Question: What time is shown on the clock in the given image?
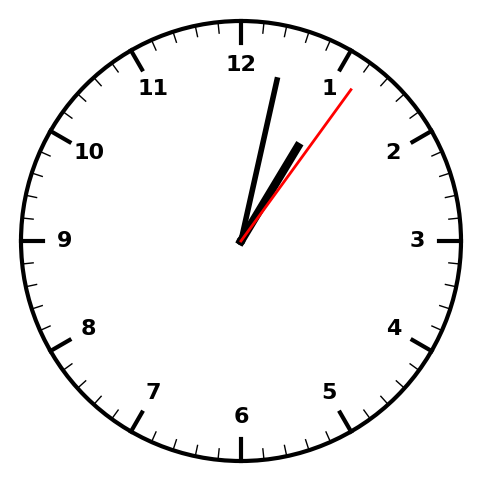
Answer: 01:02:06